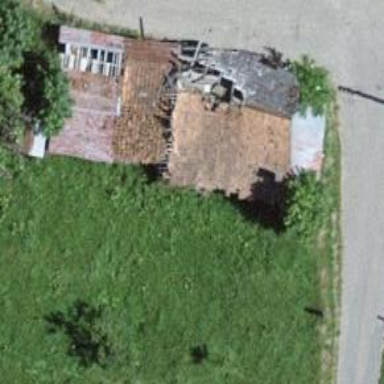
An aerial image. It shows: Rural barn.